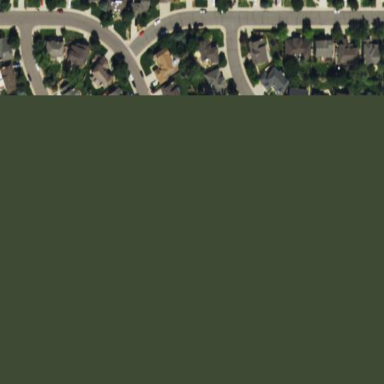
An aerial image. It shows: This residential area consists of single-family homes.